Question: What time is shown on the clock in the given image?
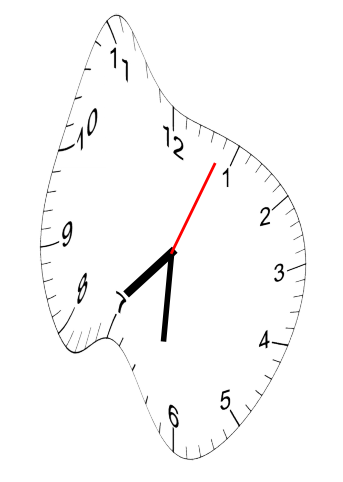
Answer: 07:31:04